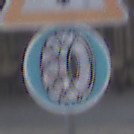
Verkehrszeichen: SchneekettenVorgeschrieben
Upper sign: SchneeOderEisglaette
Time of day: MorningAfternoon
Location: Outdoor (Urban)
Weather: PartlyCloudy
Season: NotSpecified
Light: Natural